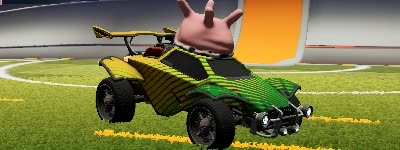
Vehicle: octane